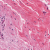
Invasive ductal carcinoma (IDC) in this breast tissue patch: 0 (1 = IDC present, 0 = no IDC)